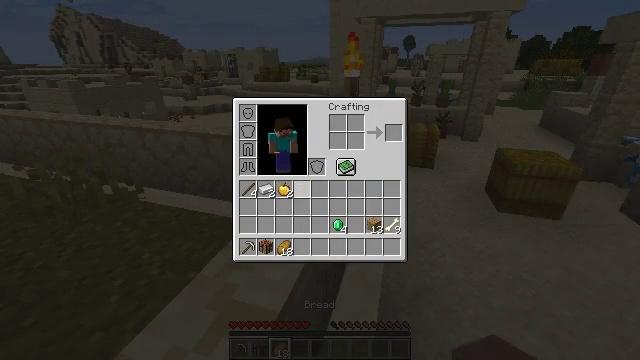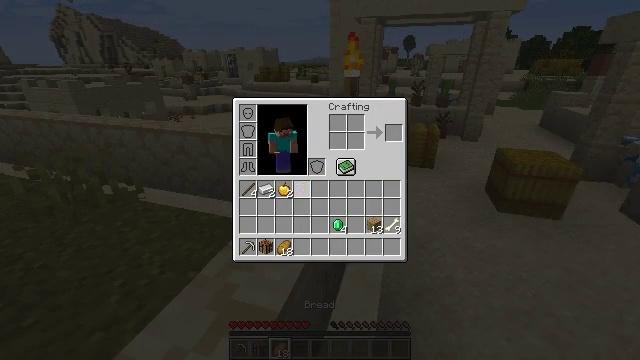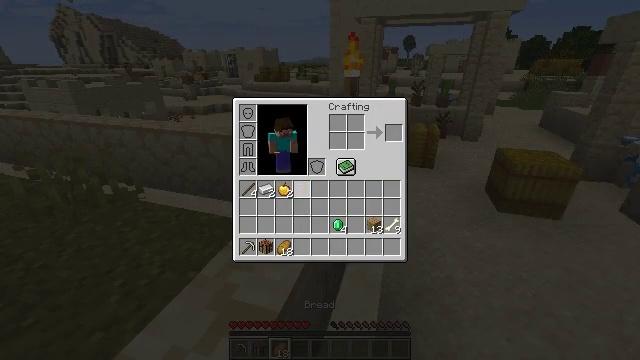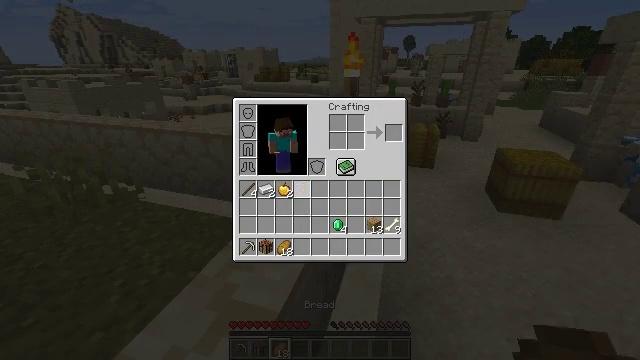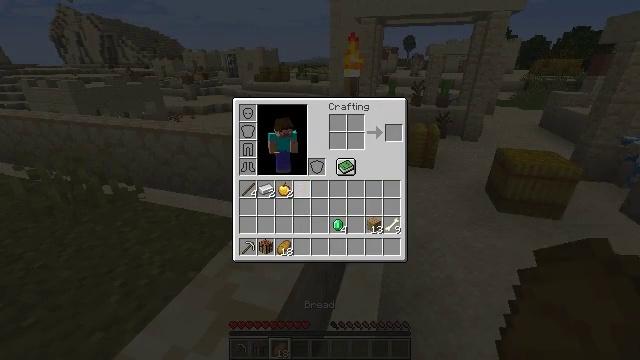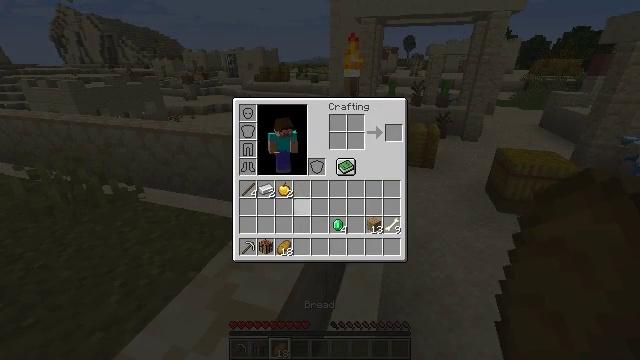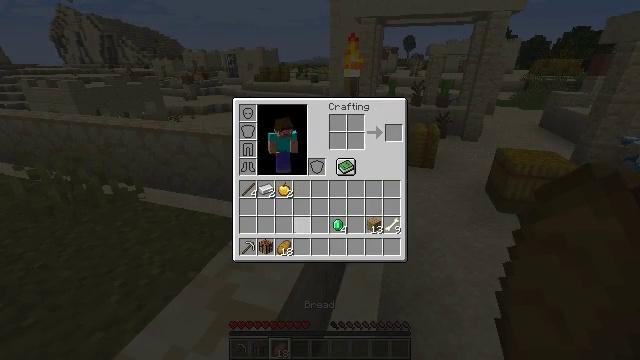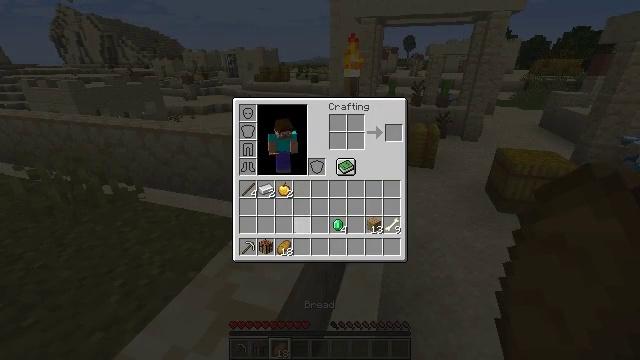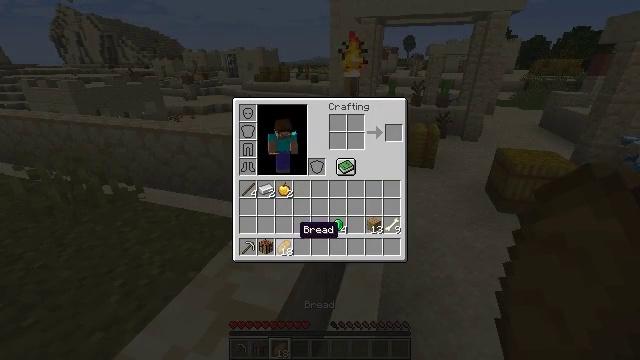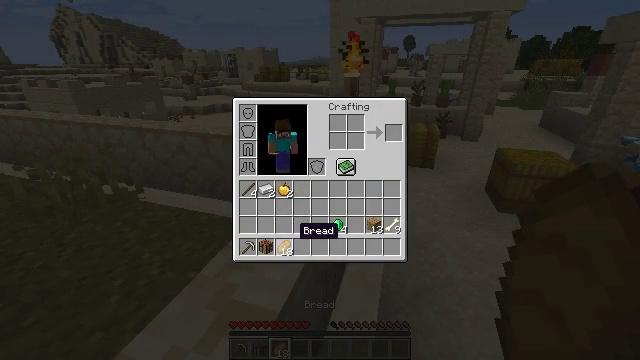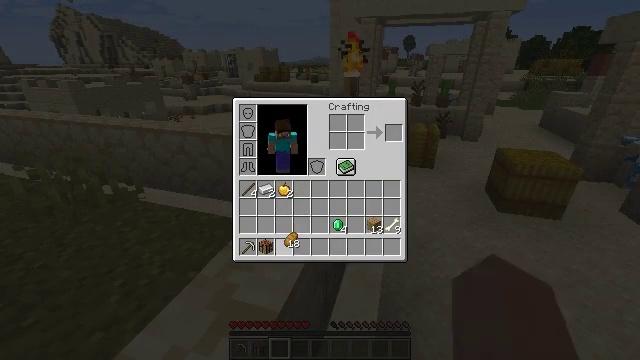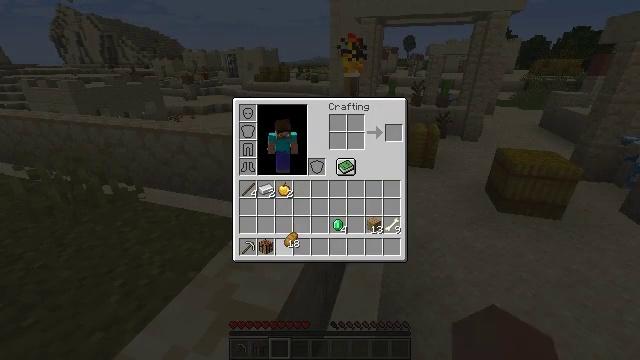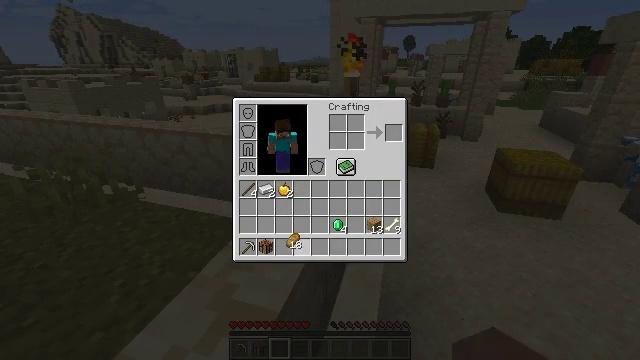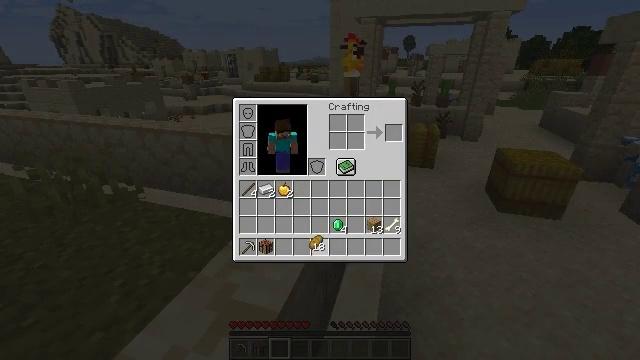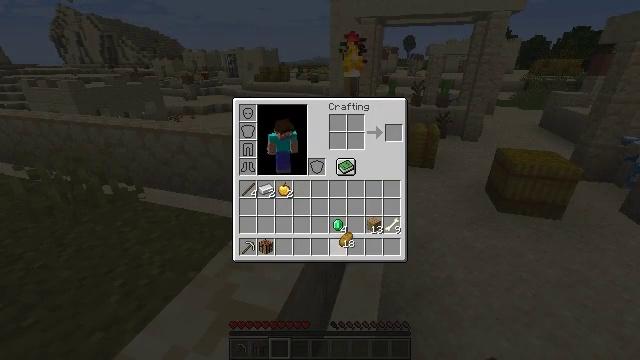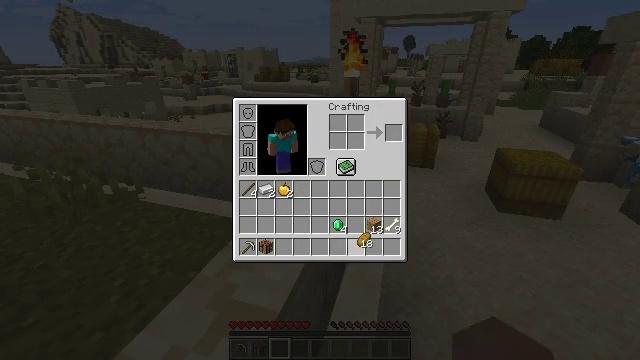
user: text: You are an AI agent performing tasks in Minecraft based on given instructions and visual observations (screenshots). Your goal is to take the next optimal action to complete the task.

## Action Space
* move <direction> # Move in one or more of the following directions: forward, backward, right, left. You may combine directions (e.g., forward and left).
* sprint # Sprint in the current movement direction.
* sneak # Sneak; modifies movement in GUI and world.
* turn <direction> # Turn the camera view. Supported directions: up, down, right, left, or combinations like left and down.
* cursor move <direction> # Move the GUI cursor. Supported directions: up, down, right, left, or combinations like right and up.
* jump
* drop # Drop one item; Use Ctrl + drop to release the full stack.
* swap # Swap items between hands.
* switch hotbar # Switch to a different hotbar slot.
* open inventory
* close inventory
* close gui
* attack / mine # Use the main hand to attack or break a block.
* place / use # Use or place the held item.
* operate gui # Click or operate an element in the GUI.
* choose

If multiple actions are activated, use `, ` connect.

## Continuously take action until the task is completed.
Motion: motion action
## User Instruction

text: Remove a flower pot from the inventory.
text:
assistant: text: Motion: sneak, operate gui
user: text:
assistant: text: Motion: sneak
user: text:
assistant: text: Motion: sneak
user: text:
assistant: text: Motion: sneak
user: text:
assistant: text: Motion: sneak
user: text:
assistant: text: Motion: sneak, cursor move left and down
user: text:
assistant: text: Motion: sneak, cursor move down
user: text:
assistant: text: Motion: no_op
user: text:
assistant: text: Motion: no_op
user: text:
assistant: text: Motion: operate gui
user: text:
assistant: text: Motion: operate gui
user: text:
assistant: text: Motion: no_op
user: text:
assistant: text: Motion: cursor move right
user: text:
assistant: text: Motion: cursor move right
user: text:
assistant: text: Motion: cursor move right
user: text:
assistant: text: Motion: cursor move right
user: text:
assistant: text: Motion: no_op
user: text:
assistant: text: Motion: no_op
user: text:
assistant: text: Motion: no_op
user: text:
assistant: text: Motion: no_op
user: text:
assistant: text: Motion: cursor move right
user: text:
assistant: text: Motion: no_op
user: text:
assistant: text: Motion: operate gui
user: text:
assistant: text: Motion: operate gui
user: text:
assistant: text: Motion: no_op
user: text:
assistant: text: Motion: no_op
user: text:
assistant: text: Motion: close inventory
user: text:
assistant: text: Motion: close inventory
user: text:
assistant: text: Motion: close inventory
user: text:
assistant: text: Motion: turn right, close inventory